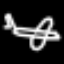
Label: airplane